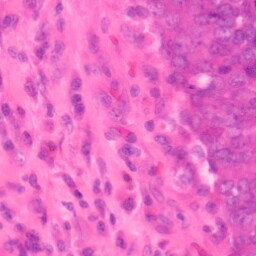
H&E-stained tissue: Colon